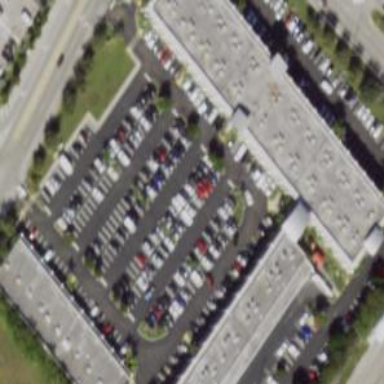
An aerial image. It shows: Commercial building.